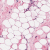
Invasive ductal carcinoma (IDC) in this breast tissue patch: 0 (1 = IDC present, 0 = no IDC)